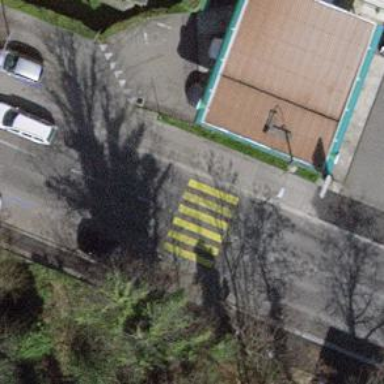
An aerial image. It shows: Marked road crossing.